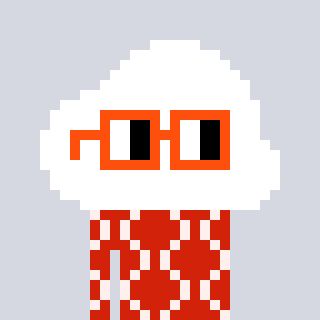
a pixel art character with square orange glasses, a cloud-shaped head and a red-colored body on a cool background